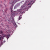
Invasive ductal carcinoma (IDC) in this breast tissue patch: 0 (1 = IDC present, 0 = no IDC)